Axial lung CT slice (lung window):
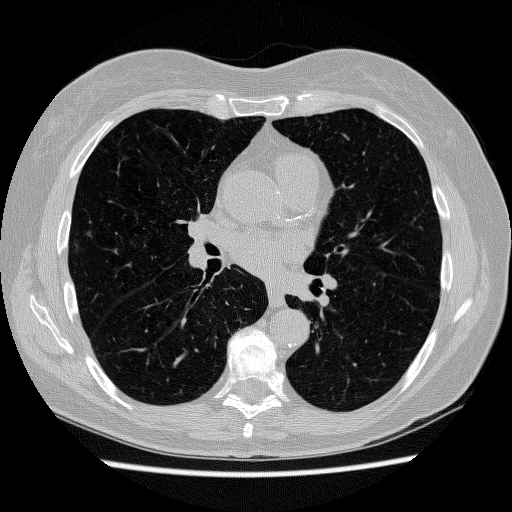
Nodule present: no